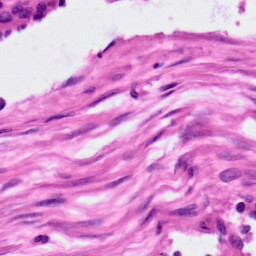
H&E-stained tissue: Ovarian